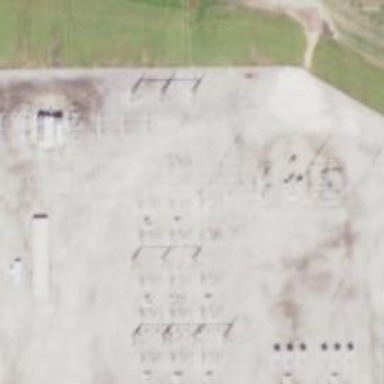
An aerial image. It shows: Switch used for power control.